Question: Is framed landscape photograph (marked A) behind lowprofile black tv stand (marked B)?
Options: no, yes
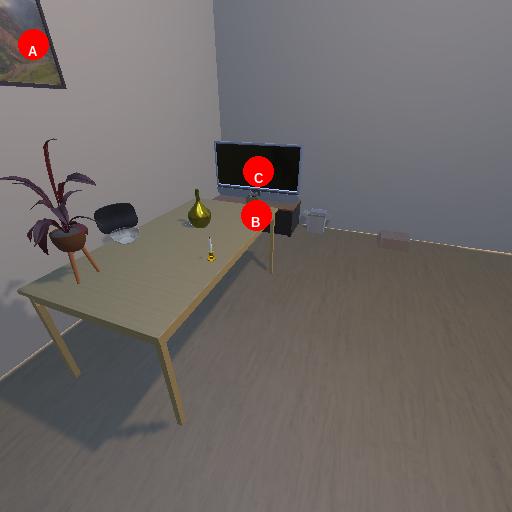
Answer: no